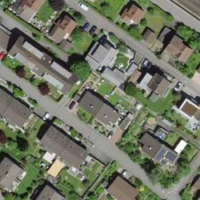
EUNIS habitat code: 54
Species observed at this site:
Trifolium repens